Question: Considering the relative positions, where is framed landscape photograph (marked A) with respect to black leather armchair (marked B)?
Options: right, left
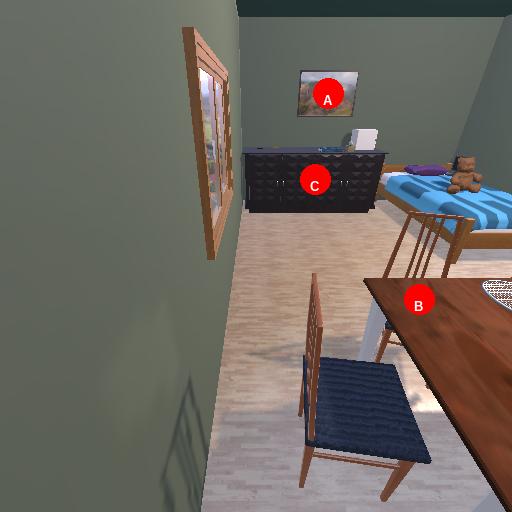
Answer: right